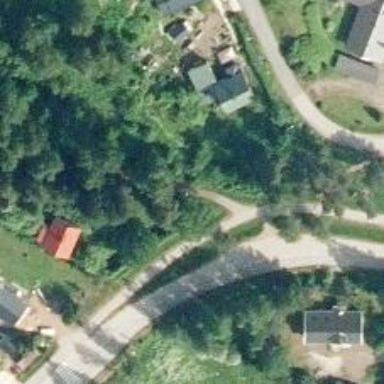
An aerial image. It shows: Cycleway.